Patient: sex M, age 36
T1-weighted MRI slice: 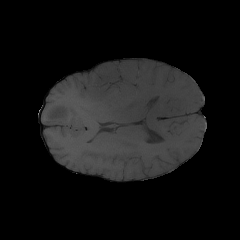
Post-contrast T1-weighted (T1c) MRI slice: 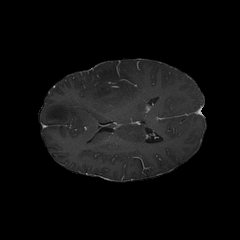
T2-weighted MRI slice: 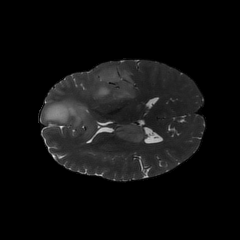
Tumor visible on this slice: yes
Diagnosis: Glioblastoma, IDH-wildtype
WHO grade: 4